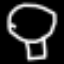
Label: mushroom